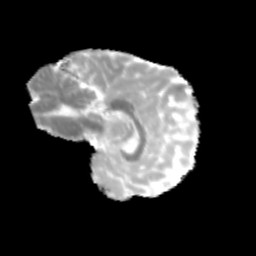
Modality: MD
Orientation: sagittal
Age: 12
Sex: female
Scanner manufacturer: siemens
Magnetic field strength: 3 T
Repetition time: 3.8 s
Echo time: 0.07 s